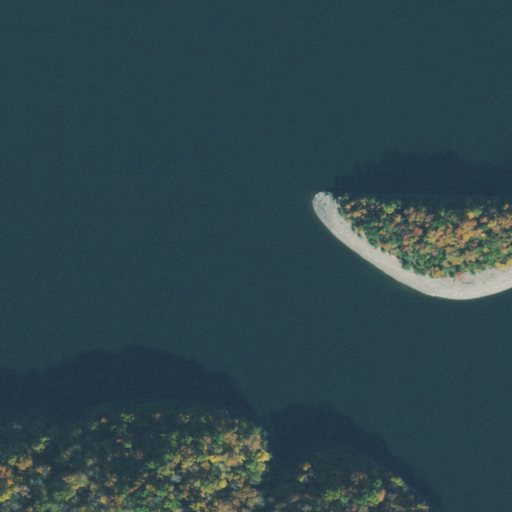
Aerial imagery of valley in Tennessee named Jennings Hollow containing open water, deciduous forest, and mixed forest